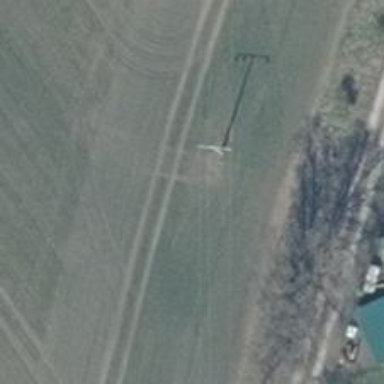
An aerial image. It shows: Power pole.